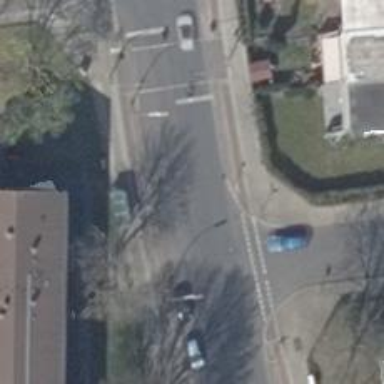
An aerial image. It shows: Public transport stop position.